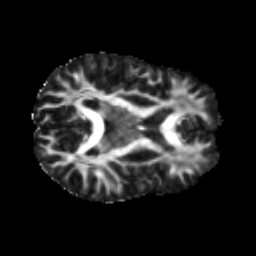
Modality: FA
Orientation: axial
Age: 22
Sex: male
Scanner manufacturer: ge
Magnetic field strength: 3 T
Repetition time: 7.8 s
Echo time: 0.0607 s